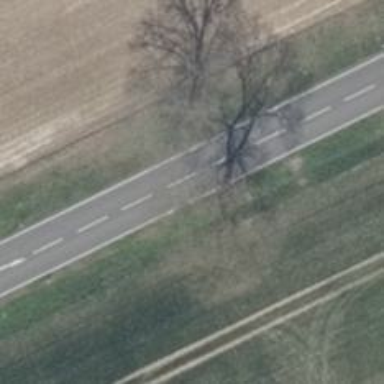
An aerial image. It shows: Secondary road with asphalt surface.